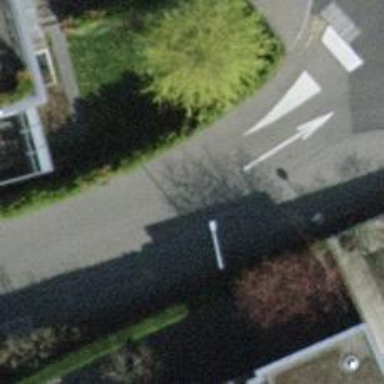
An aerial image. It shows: Residential road with asphalt surface. There is opposite cycleway.